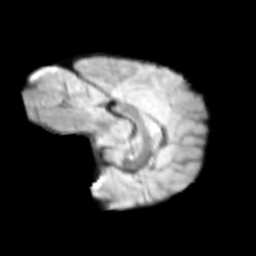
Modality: T2w
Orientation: sagittal
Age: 11
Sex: female
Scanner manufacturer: siemens
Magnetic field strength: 3 T
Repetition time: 3.8 s
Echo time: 0.07 s